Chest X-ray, AP view. Patient: 52 years old, sex M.
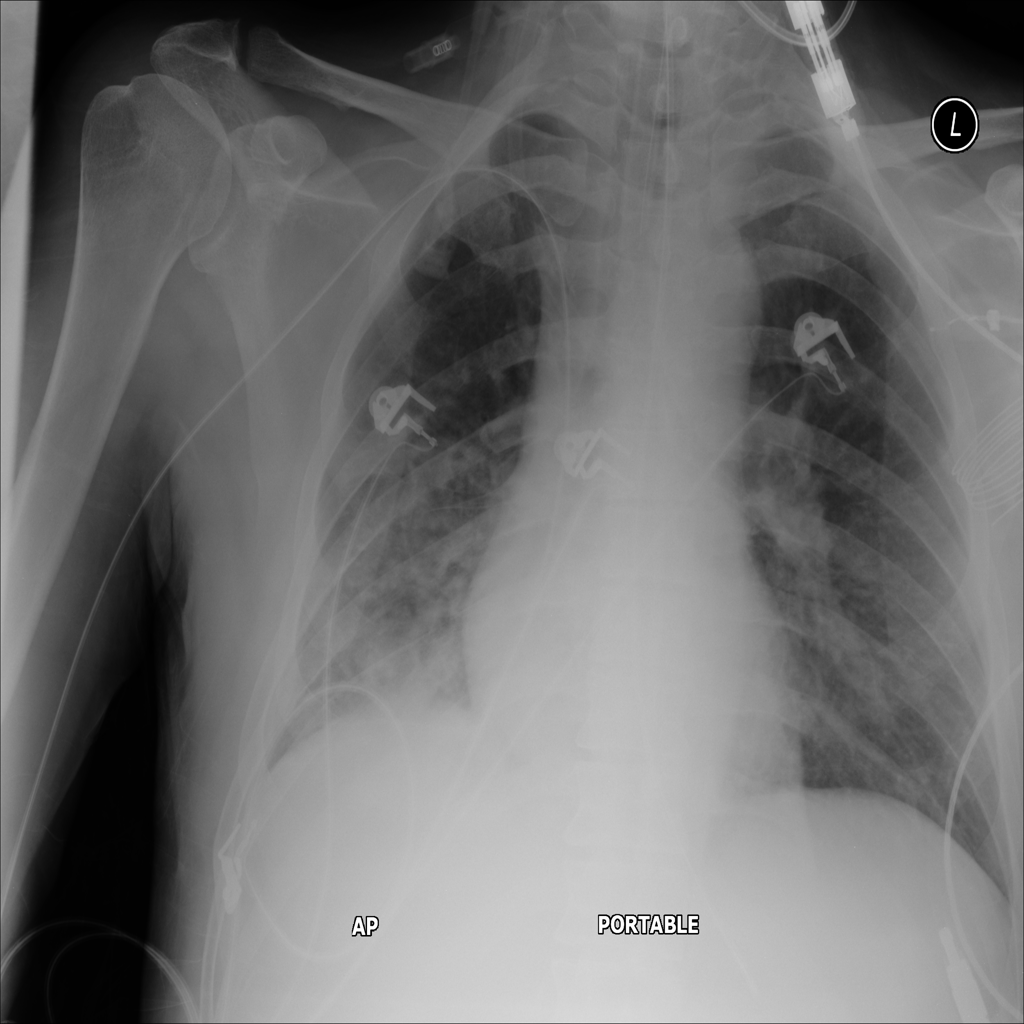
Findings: Infiltration